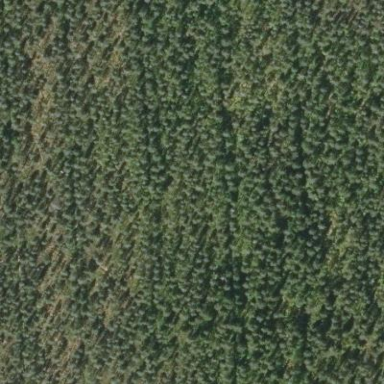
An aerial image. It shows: Needle-leaved woodland.